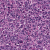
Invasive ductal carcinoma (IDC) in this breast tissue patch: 0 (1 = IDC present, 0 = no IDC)